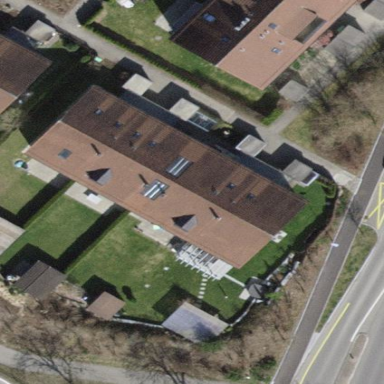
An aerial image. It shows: Terrace building with tile roof.